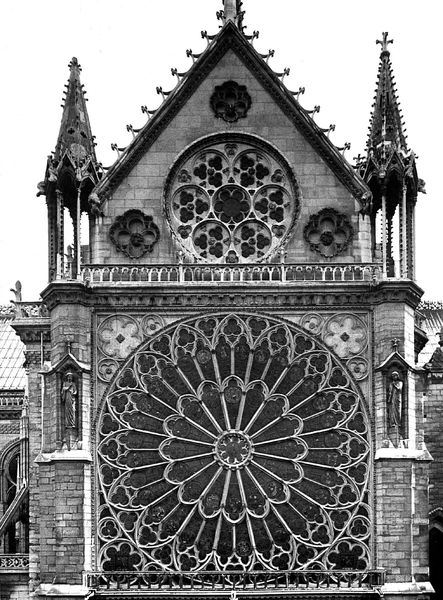
Titel: Kathedrale Notre Dame in Paris, Nordquerhausfassade
Künstler: Jean de Chelles
Standort: Paris (EU - F)
Schlagwörter: weiß, fenster, grau, pfeiler, schwarz, stein, brüstung, kirche, england, gotik, giebel, backstein, figuren, plastik, foto, türmchen, türme, dom, kathedrale, skulpturen, statuen, rosette, streben, maßwerk, fensterrose, fialen, westfront, kathetrale